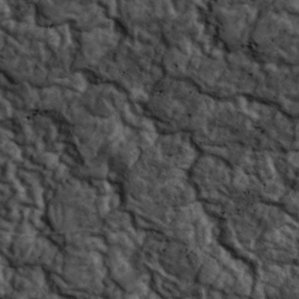
Label: non_frost